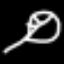
Label: leaf